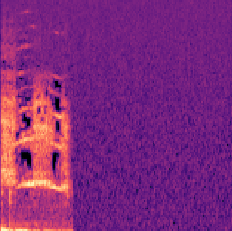
Sound class: Rooster